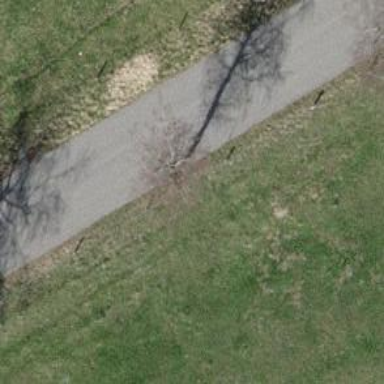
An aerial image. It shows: Urban area featuring tree as natural element.